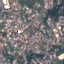
Land use / land cover: Residential